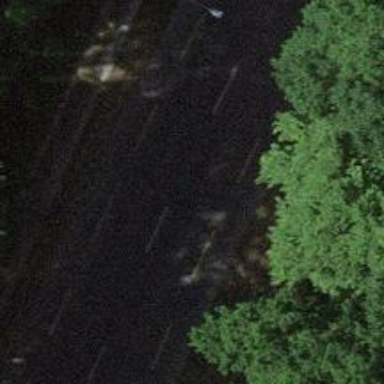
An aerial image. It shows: Tertiary road with asphalt surface including cycle lane.